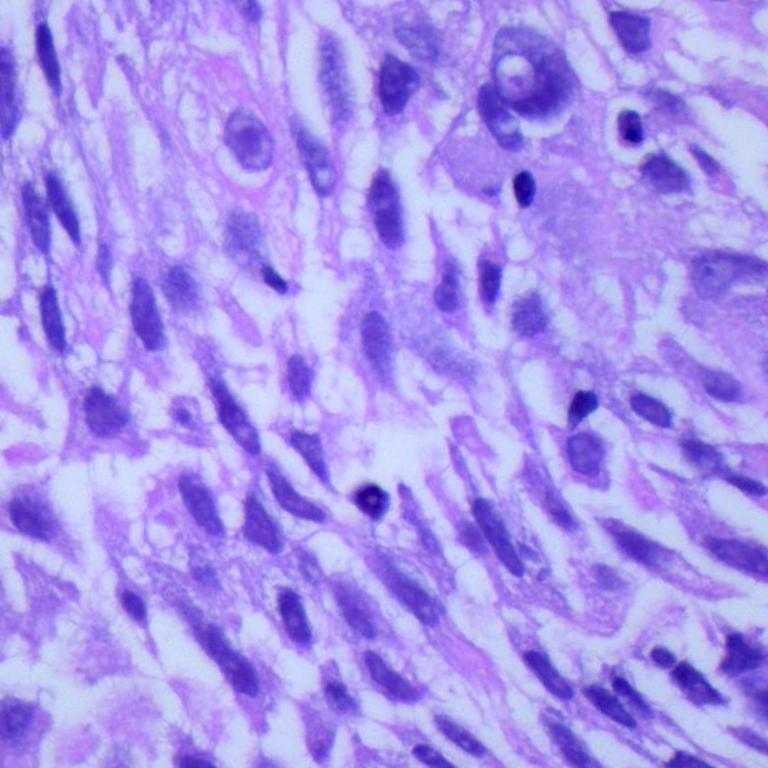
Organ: lung
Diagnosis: squamous carcinomas